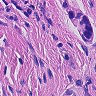
Metastatic tissue present: yes